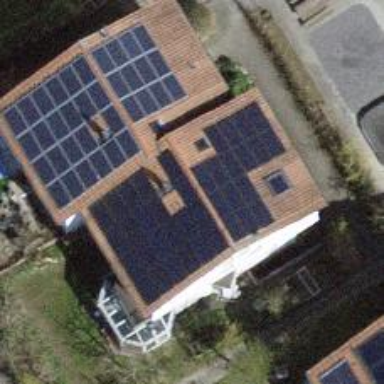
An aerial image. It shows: Solar power generator using photovoltaic method with solar photovoltaic panel types.